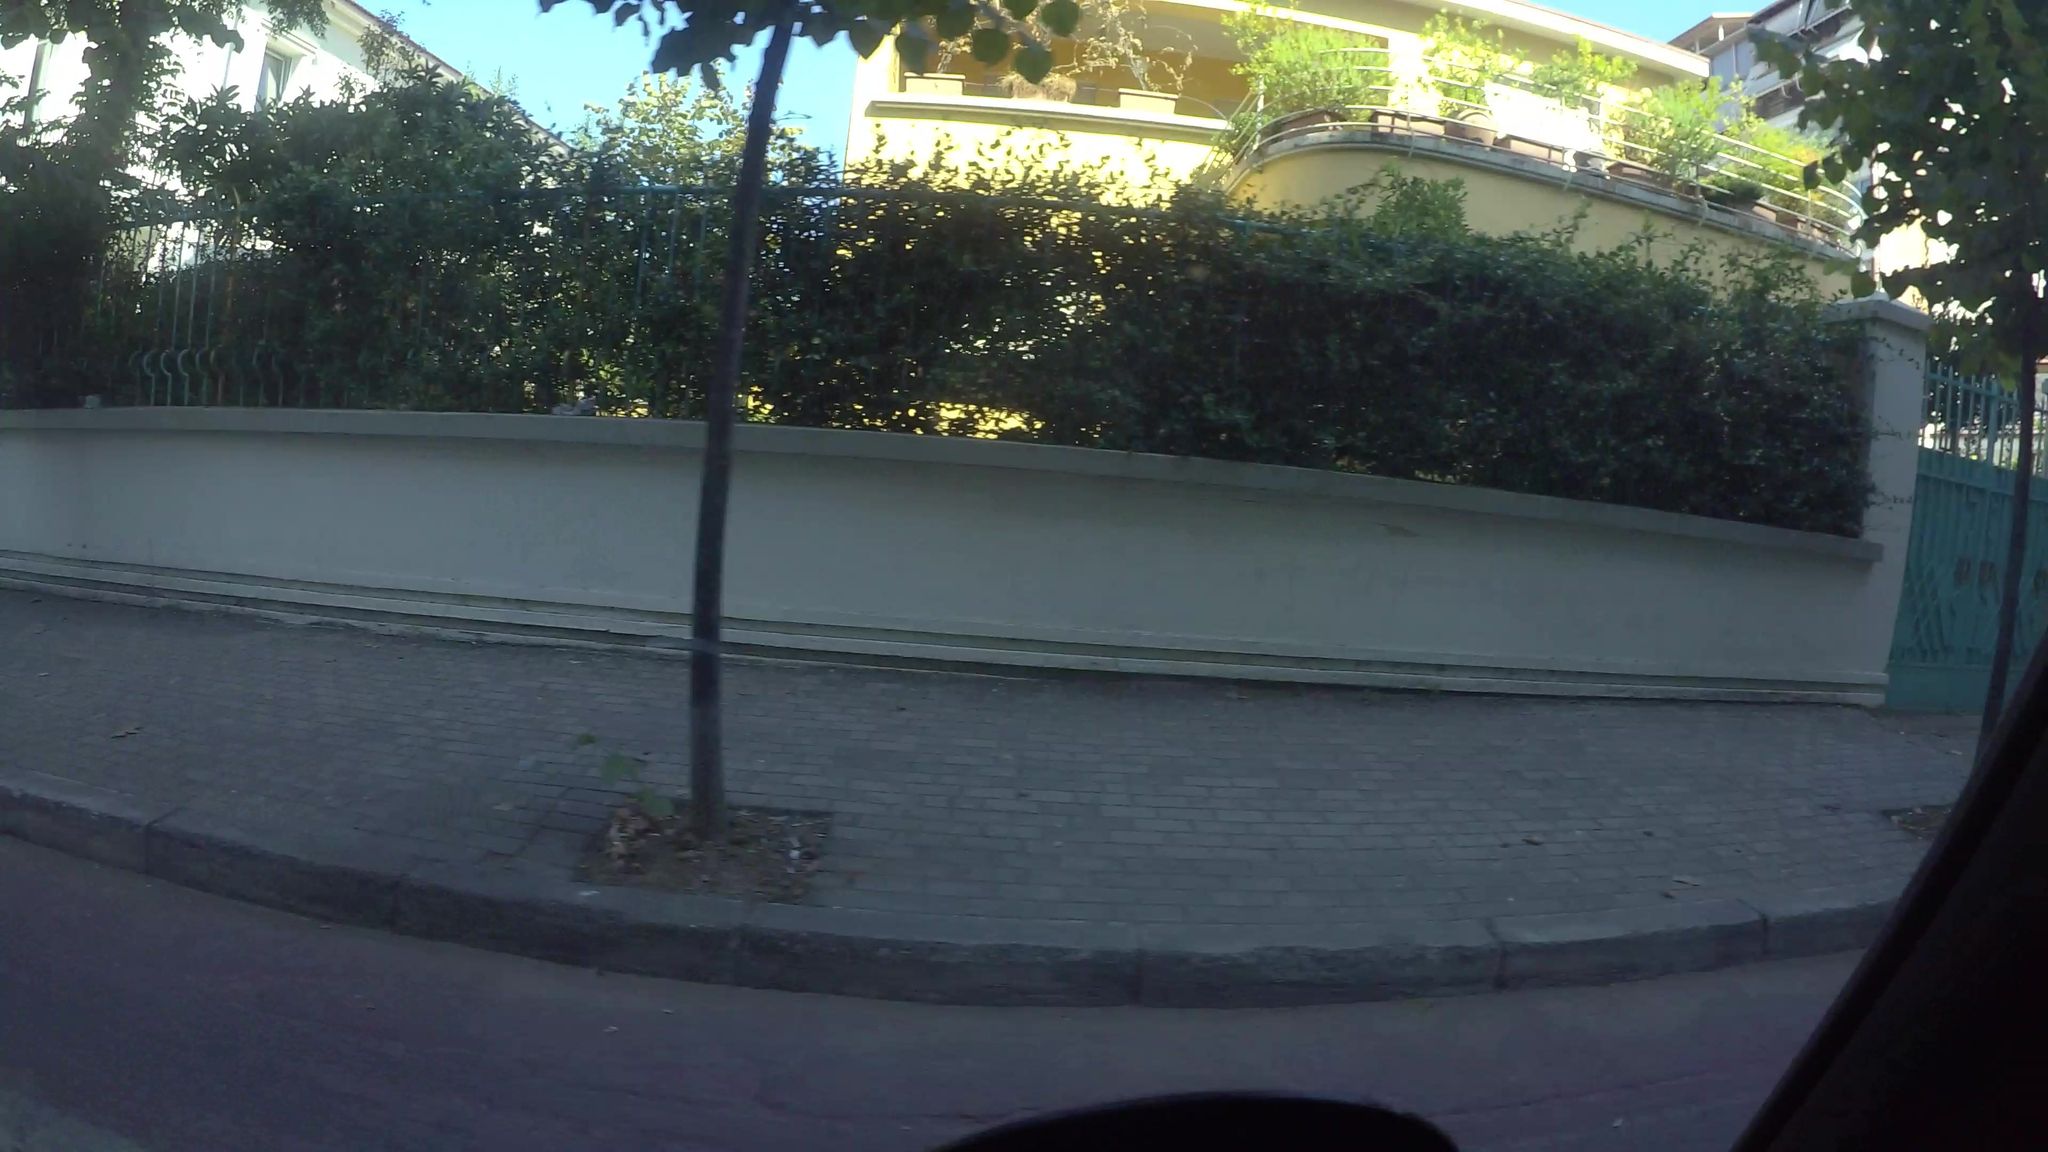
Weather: clear
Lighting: day
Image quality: slightly poor
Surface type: driving surface
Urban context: urban centre
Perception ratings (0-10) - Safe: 0.9, Lively: 3.19, Beautiful: 7.33, Boring: 5.26, Depressing: 8.19, Wealthy: 3.65